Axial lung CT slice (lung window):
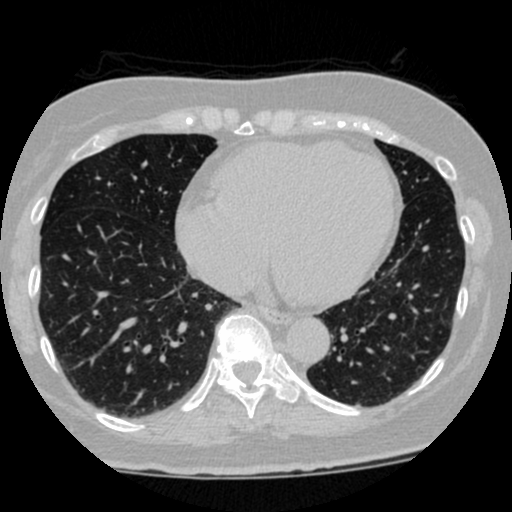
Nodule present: no